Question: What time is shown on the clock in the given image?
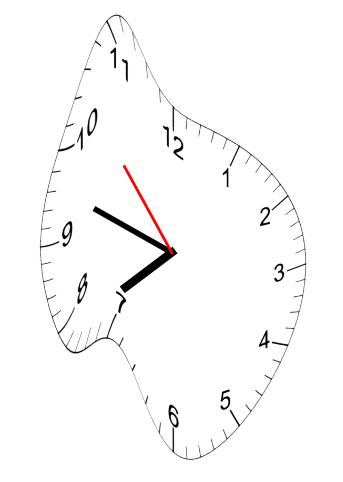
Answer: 07:47:53